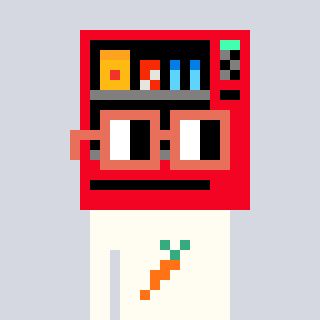
a pixel art character with square orange glasses, a vending machine-shaped head and a grayscale-colored body on a cool background